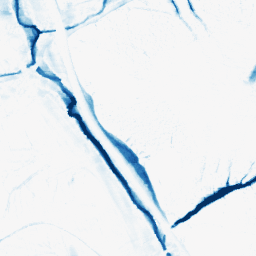
Category: morphological
Decomposition family: morphological_ellipse
Decomposition parameters: operation: closing
width: 10
height: 20
Upsampling method: quintic
Upsampling parameters: scale: 4
Upsampling scale: 4